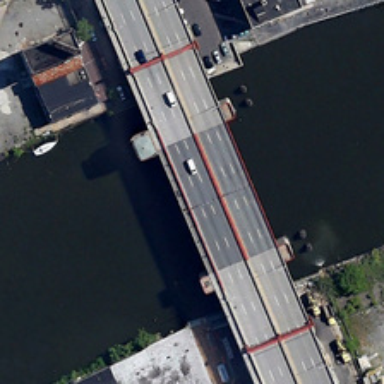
A long bridge is between the two mountains .